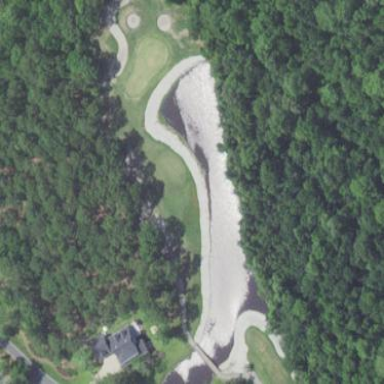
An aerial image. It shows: Water hazard on golf course. The hazard is natural water feature.